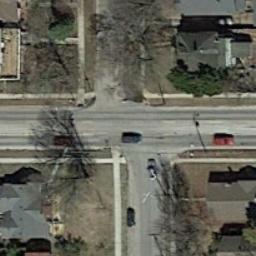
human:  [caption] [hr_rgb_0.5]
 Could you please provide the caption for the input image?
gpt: There are some cars at the intersection .

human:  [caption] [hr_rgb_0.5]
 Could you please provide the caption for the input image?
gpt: There are several cars at the intersection .

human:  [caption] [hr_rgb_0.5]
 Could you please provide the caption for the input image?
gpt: An intersection with sparse traffic is between some trees .

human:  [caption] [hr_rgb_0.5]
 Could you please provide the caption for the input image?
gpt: There are several moving vehicles on the road at the intersection, With many buildings and some trees around the intersection .

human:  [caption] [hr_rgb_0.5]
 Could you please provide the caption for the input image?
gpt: There are some withered trees beside the intersection .